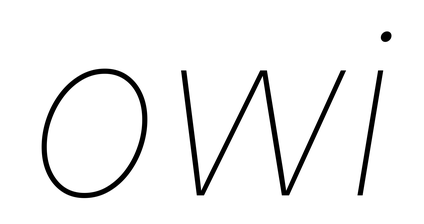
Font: Inter-Italic_Thin_Italic